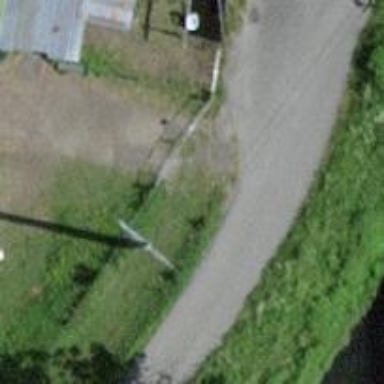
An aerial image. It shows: Concrete power pole.